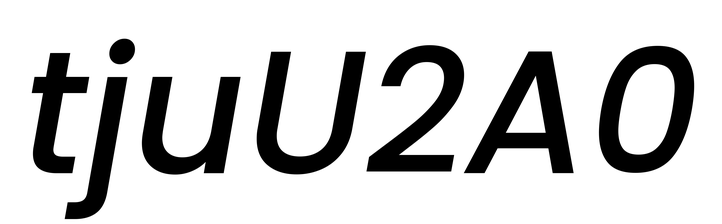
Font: Poppins-MediumItalic